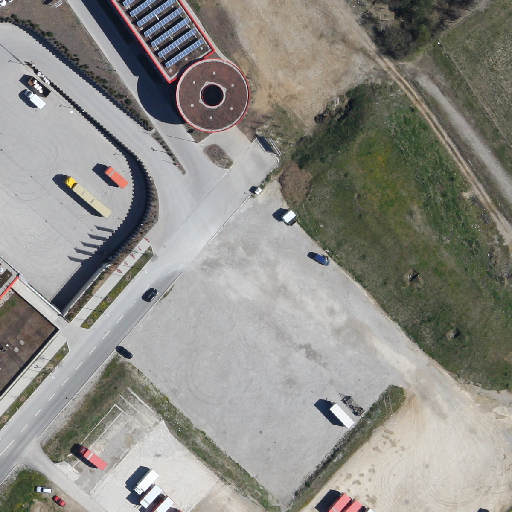
Referring expression: unpaved road